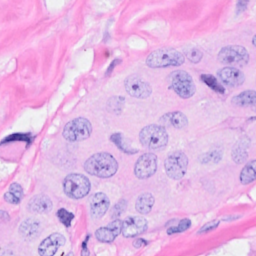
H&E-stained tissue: Breast